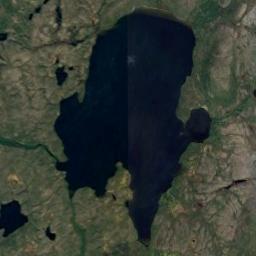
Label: lake